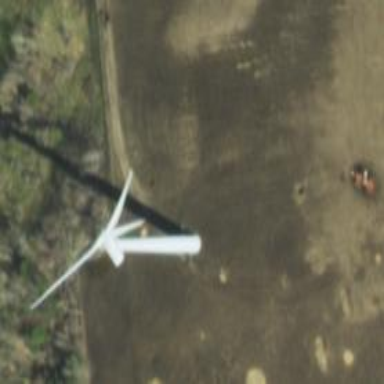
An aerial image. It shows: Wind generator using wind turbines of horizontal axis.